Question: I have written a code that works fine. But it does not work within a function.
My sample data is the below:
'''
set.seed(34)
children <- data.frame(
ID = 1:100,
gender = as.integer(sample(c(1,2),100,replace = TRUE)),
height = ifelse(children$gender=="1", sample(120:140), sample(110:130)),
weight = ifelse(children$gender=="1", sample(25:35), sample(15:25)),
ave_sleep = ifelse(children$gender=="1" & children$height > 130, sample(7:9),
ifelse(children$gender=="1" & children$height <= 130, sample(4:6),
ifelse(children$gender=="2" & children$height > 120, sample(7:9), sample(4:6)))))
childrenNA <- bind_cols(children[1],missForest::prodNA(children[-1],noNA=0.1))
'''
And my code below works fine.
'''
childrenNA %>%
gather(-gender, key="key", value="val") %>%
mutate(missing=is.na(val)) %>%
mutate(gender=coalesce(gender, 0)) %>%
filter(missing==TRUE) %>%
group_by(gender, key, missing) %>%
ggplot() +
stat_count(aes(y=key)) +
facet_wrap(~gender) +
labs(x='no_missing_values', y="variable") +
coord_flip()
'''

However, my code gets within a function. The below is what I have done to creat a function.
'''
miss_group <- function(df, facet) {
df %>%
gather(-facet, key="key", value="val") %>%
mutate(missing=is.na(val)) %>%
mutate(facet=coalesce(facet, 0)) %>%
filter(missing==TRUE) %>%
group_by(facet, key, missing) %>%
ggplot() +
stat_count(aes(y=key)) +
facet_wrap(~facet) +
labs(x='no_missing_values', y="variable") +
coord_flip()
}
'''
Could you please help me to solve the error?
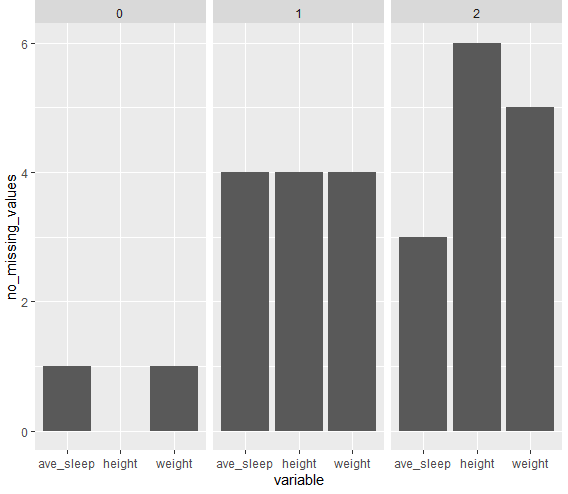
Answer: Your data generation code does not work, because the variables in your dataframe cannot be evaluated (like 'children$gender == 1' etc.) before this dataframe (and these variables) has been created. I updated your code to make it reproducible:
'''
#packages
library(tidyr)
library(dplyr)
library(ggplot2)
#make data set
set.seed(34)
children <- data.frame(ID = 1:100, gender = as.integer(sample(c(1,2),100, replace = TRUE)),
height = NA, weight = NA, ave_sleep = NA)
children$height <- ifelse(children$gender==1, sample(120:140), sample(110:130))
children$weight <- ifelse(children$gender==1, sample(25:35), sample(15:25))
children$ave_sleep <- ifelse(children$gender==1 & children$height > 130, sample(7:9),
ifelse(children$gender==1 & children$height <= 130, sample(4:6),
ifelse(children$gender==2 & children$height > 120, sample(7:9), sample(4:6))))
childrenNA <- bind_cols(children[1],missForest::prodNA(children[-1],noNA=0.1))
'''
I can't replicate your exact error message. But I think the problem is how you attempt to pass the parameter 'facet' to your function and how this parameter is then used in the function. I assume you want to submit the name of a variable to the function, e.g. 'miss_group(df, gender)'. But within the function this name should be used to index the corresponding column in df. One way to do this would be to use 'enquo()' and '!!'. I am not sure this is the way to do this, but it does serve to produce the plot you intended.
'''
#create plot with function
miss_group <- function(df, facetname) {
facet <- enquo(facetname)
df %>%
gather(-!!facet, key="key", value="val") %>%
mutate(missing=is.na(val)) %>%
mutate(facet=coalesce(!!facet, 0)) %>%
filter(missing==TRUE) %>%
group_by(!!facet, key, missing) %>%
ggplot() +
stat_count(aes(y=key)) +
facet_wrap(~facet) +
labs(x='no_missing_values', y="variable") +
coord_flip()
}
#create plot with function
miss_group(childrenNA, gender)
'''